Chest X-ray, AP view. Patient: 22 years old, sex M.
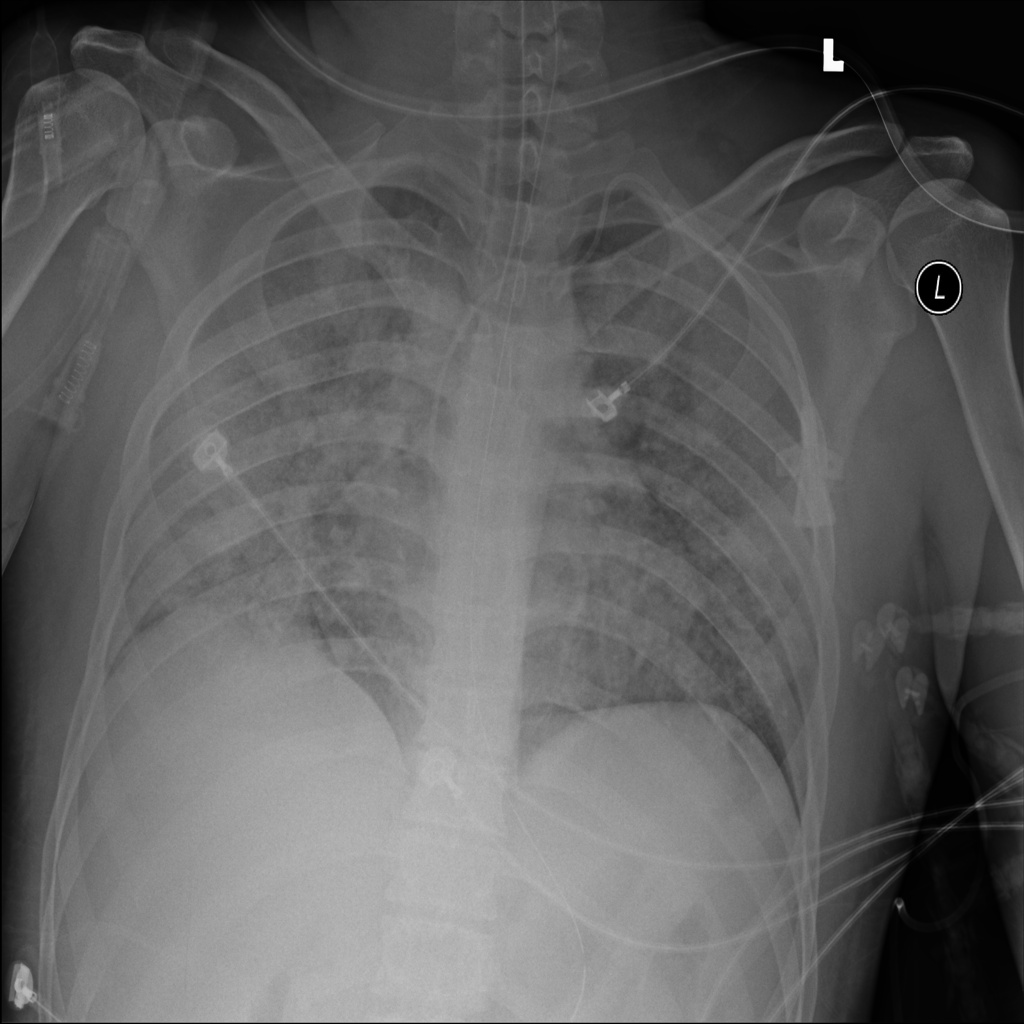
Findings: Infiltration, Nodule